Aerial crown-view tile of a tropical tree (Barro Colorado Island, Panama), acquired 20250317:
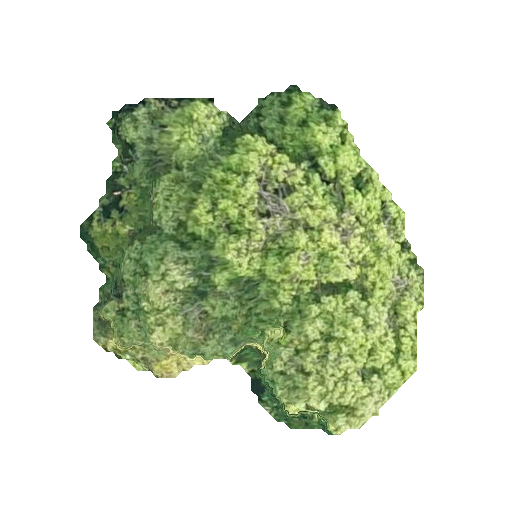
Species: Aspidosperma desmanthum
GBIF accepted scientific name: Aspidosperma desmanthum
Crown area: 126.194 m²